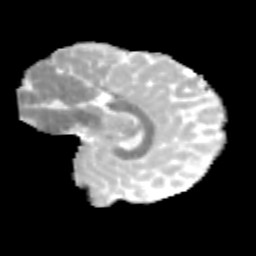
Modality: MD
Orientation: sagittal
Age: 11
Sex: female
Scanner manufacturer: siemens
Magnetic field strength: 3 T
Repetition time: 3.8 s
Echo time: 0.07 s